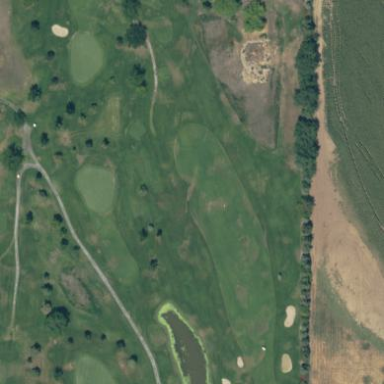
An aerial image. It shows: Mowed grass area designated as golf fairway.